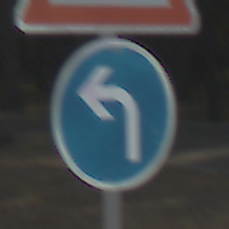
Verkehrszeichen: VorgeschriebeneFahrtrichtungLinks
Zusatzzeichen oben: Lichtzeichenanlage
Umgebung: Outdoor, Suburban
Tageszeit: MorningAfternoon
Wetter: Clear
Licht: Natural
Jahreszeit: NotSpecified
Kontrast: HighContrast